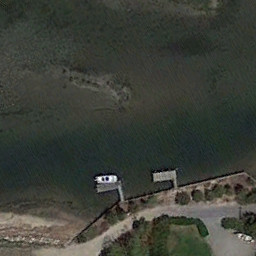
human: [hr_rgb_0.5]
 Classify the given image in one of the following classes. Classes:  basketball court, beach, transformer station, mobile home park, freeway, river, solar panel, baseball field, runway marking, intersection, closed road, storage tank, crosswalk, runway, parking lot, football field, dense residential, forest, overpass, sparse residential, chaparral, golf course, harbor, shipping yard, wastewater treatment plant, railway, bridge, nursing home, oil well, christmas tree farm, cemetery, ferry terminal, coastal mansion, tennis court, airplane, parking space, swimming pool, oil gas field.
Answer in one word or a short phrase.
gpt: ferry terminal